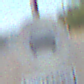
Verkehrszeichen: VerbotKraftwagen
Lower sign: ZeitangabenMitBeschraenkungAufWochentage7
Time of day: Midday
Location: Outdoor (Urban)
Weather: Clear
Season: NotSpecified
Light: Natural